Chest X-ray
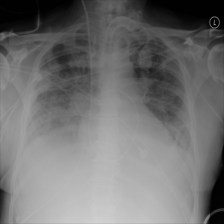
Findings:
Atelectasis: negative
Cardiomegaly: negative
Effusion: negative
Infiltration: positive
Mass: negative
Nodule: negative
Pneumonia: negative
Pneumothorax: negative
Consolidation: negative
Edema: negative
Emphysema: negative
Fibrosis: negative
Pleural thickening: negative
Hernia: negative